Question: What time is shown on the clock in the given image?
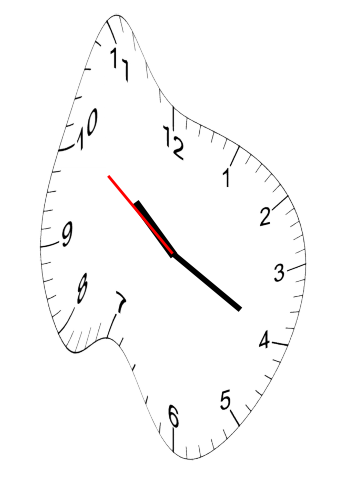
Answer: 10:19:51